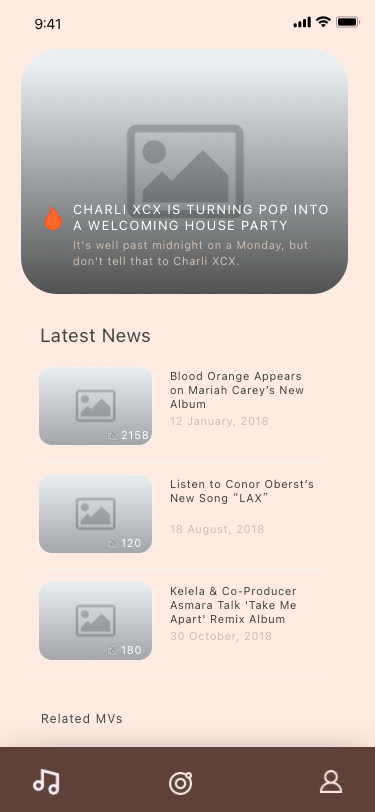
Text in this UI design:
Related MVs
Latest News